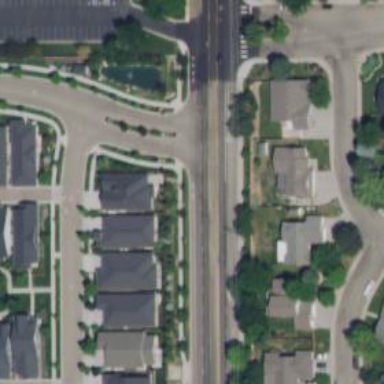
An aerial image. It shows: Unmarked road crossing.